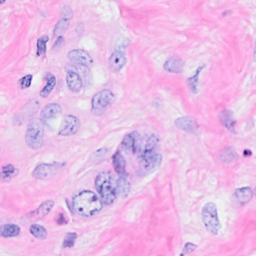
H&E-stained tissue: Breast